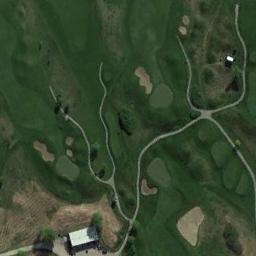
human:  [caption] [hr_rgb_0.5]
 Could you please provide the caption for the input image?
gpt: There are a few bunkers and a few paths on a large green lawn on the golf course with many trees and several buildings .

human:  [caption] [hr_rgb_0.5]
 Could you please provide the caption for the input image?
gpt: The golf course has some putting greens, Fairways, Roads, Barrier trees and sandpits and a house is also in the golf course .

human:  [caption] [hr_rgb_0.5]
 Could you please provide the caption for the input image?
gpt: Several roads intersect at the golf course .

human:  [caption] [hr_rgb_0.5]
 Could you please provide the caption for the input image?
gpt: There are about 5 or 6 golf bunkers here .

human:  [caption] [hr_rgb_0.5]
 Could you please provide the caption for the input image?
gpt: There are some paths and bunkers on the golf course .